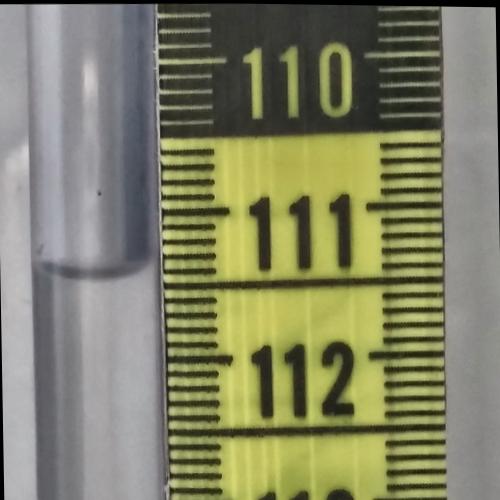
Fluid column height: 111.4 cm